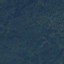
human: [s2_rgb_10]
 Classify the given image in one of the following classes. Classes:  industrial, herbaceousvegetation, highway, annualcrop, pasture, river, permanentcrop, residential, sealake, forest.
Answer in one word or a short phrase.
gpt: Forest